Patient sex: M
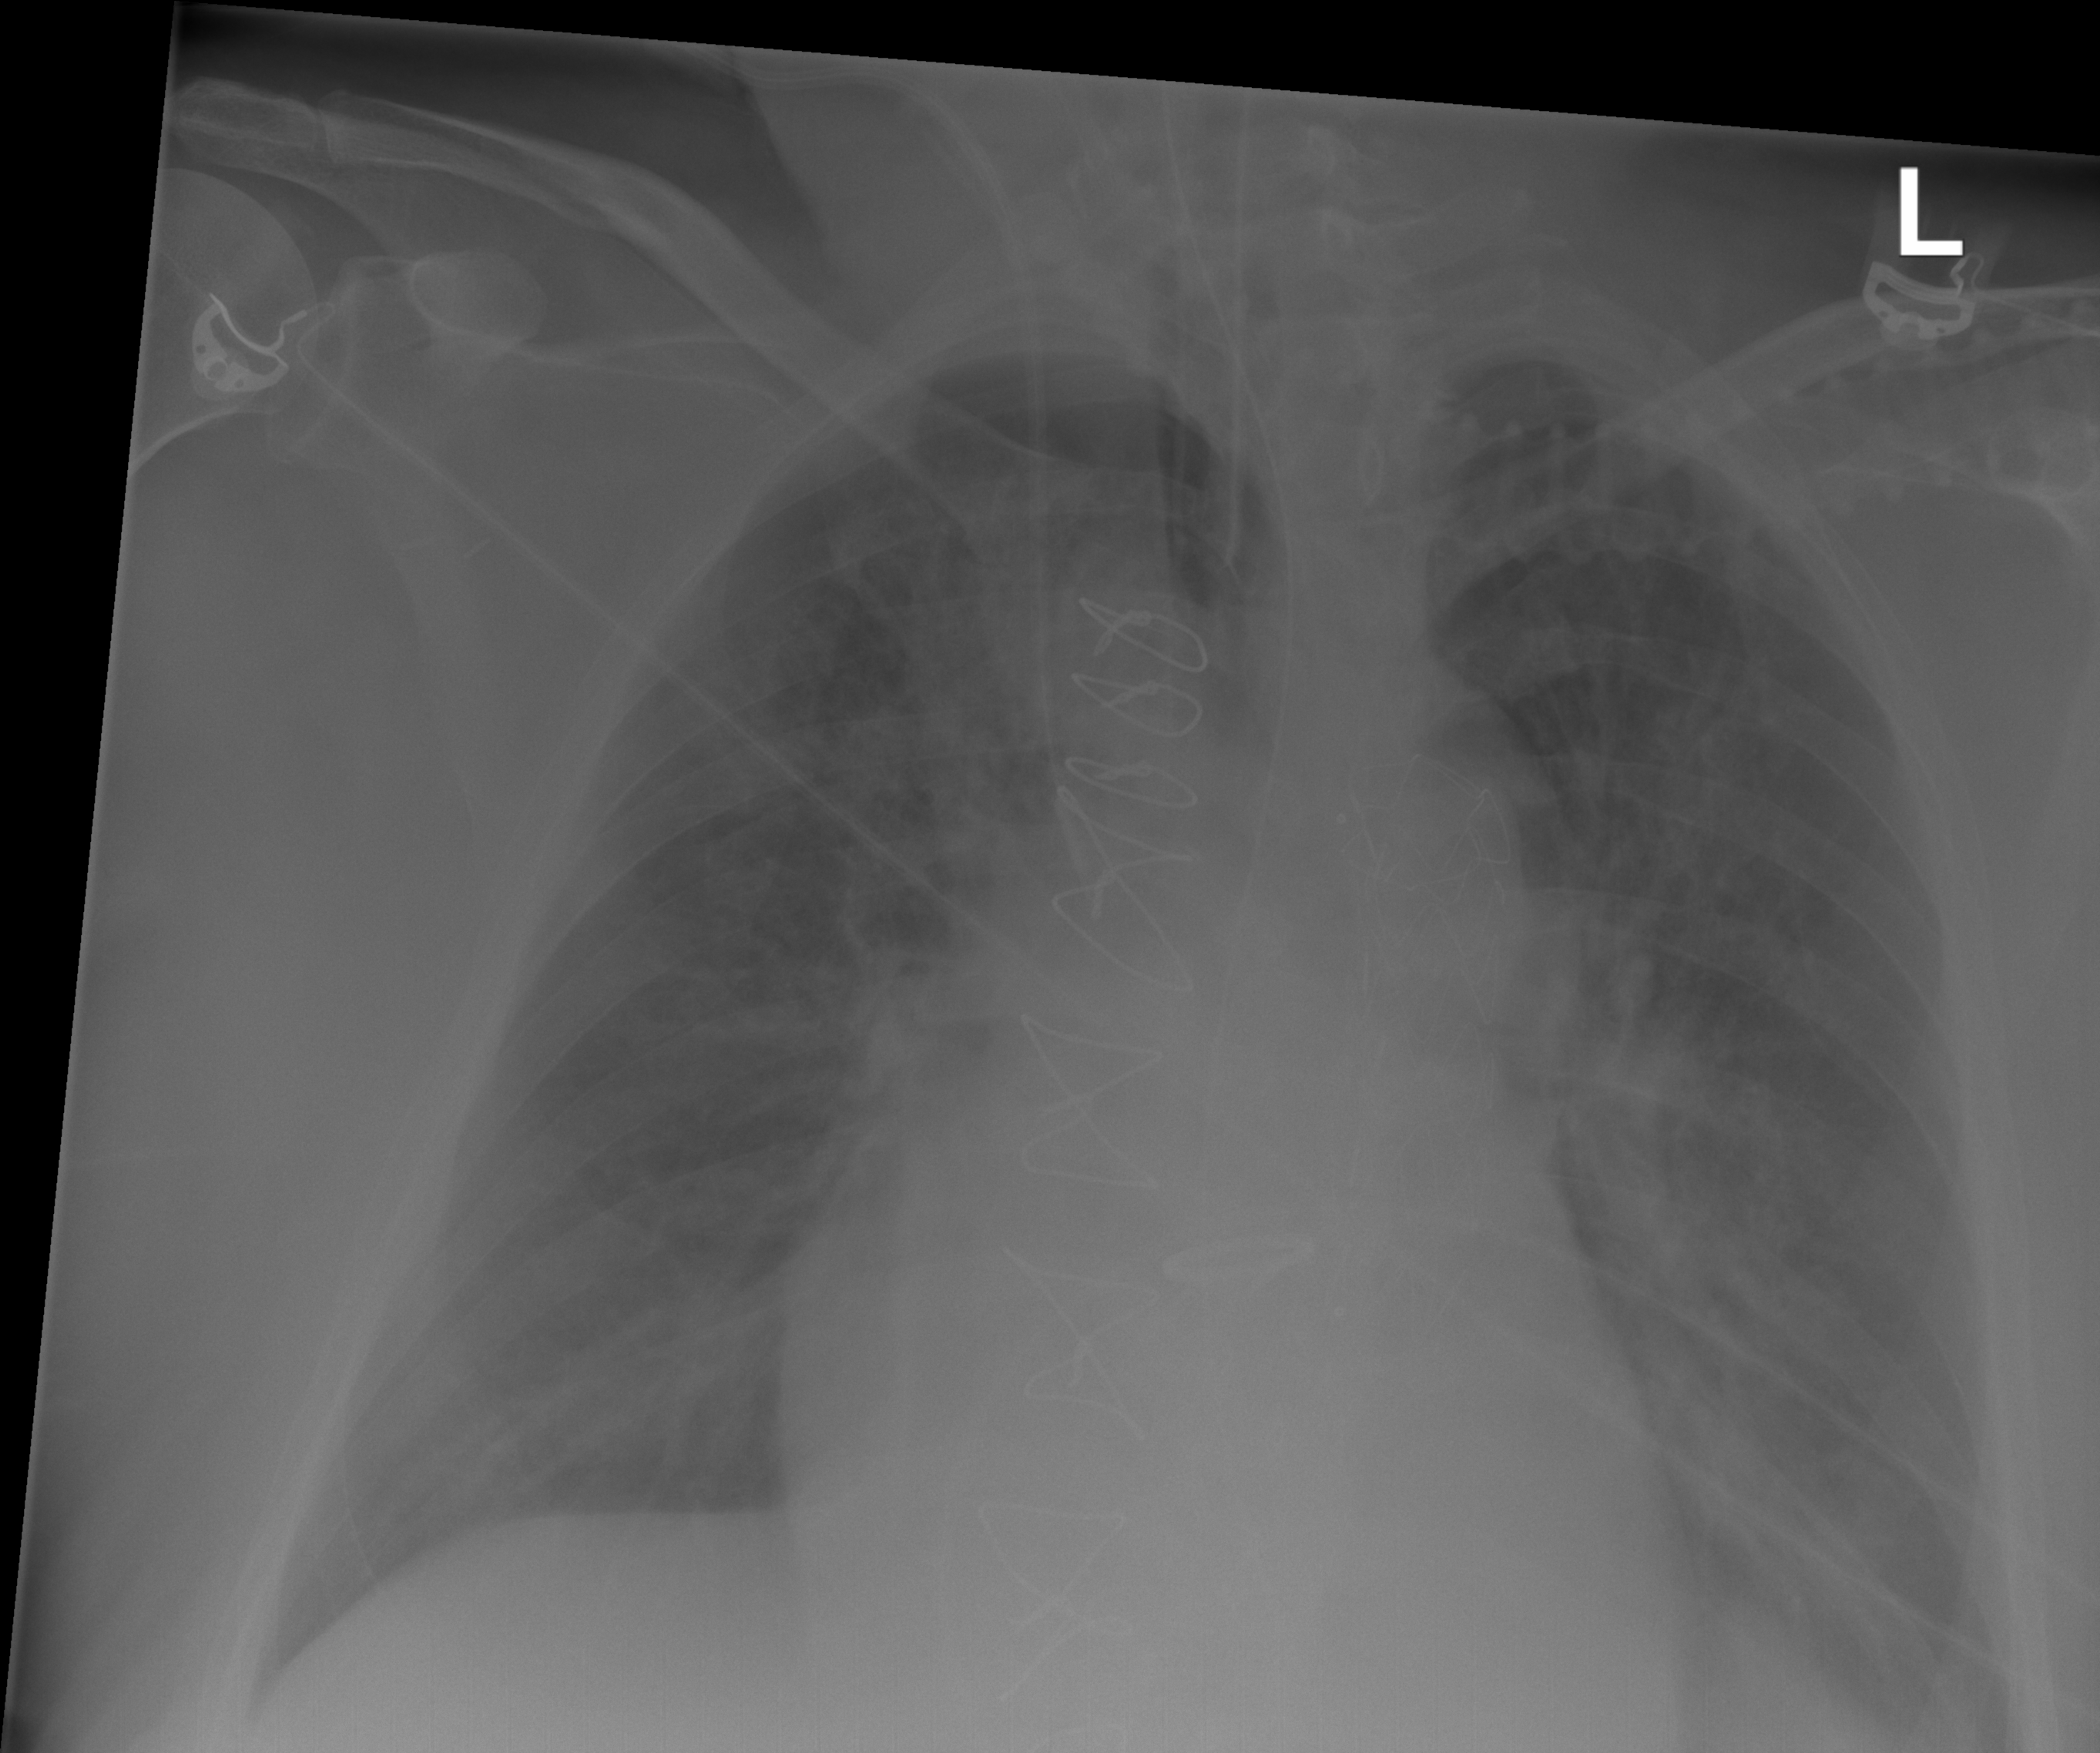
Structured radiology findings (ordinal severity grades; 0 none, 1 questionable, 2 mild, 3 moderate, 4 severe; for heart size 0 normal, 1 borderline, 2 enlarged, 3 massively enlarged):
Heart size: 2
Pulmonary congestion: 0
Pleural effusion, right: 2
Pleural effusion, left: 2
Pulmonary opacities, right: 3
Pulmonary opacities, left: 3
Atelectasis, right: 2
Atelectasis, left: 2